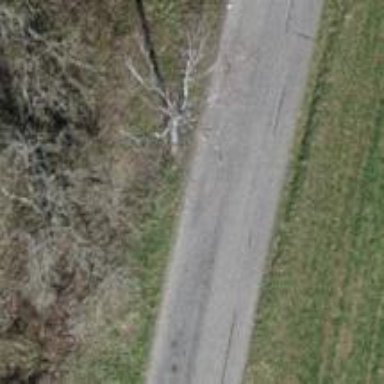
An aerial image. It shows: Paved tertiary road.